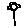
Label: flower